Field crop: maize
Growth stage: 2
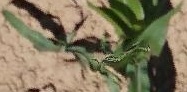
Species: maize